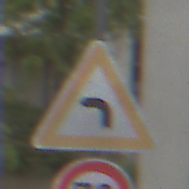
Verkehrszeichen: KurveLinks
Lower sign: Geschwindigkeit70
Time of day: Midday
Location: Outdoor (Urban)
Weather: Overcast
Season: NotSpecified
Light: Natural